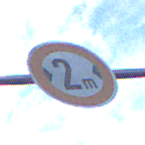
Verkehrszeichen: TatsaechlicheBreite2
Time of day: SunriseSunset
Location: Outdoor (Suburban)
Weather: PartlyCloudy
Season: NotSpecified
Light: Natural